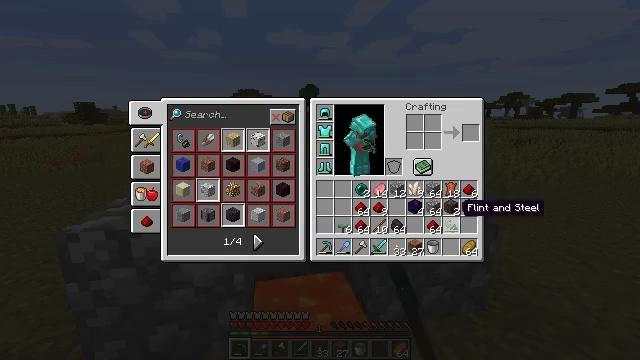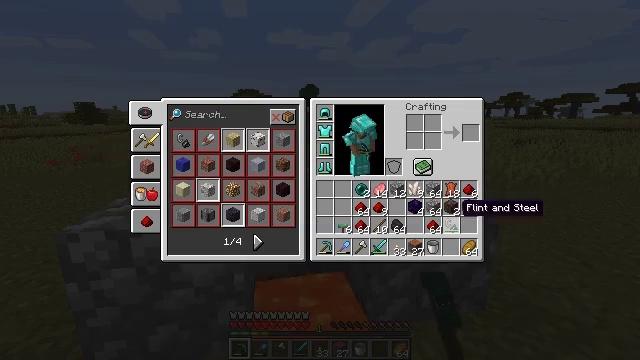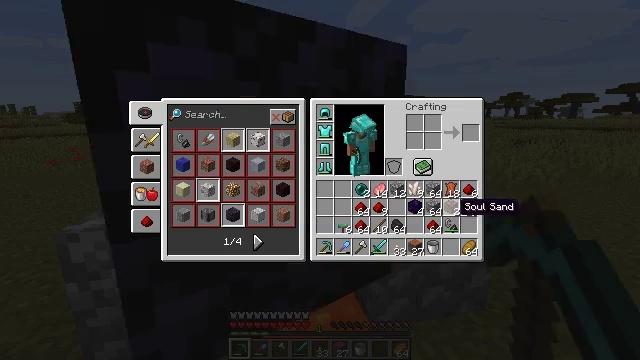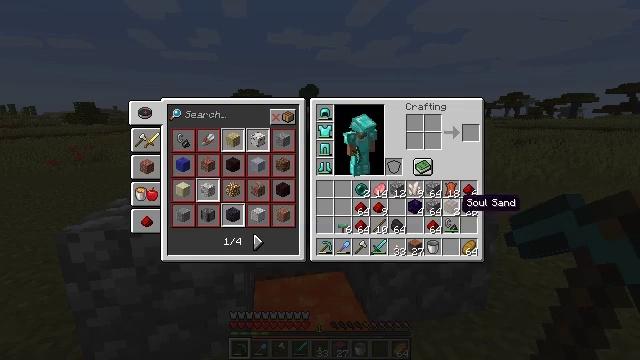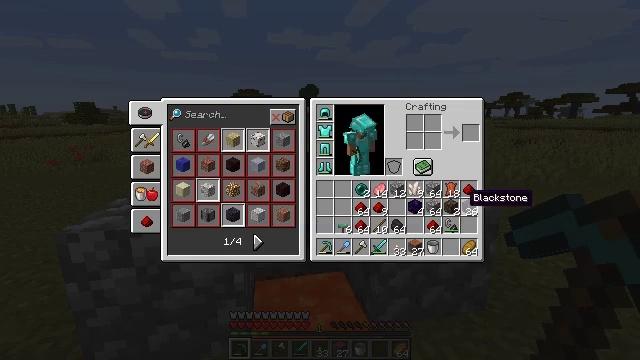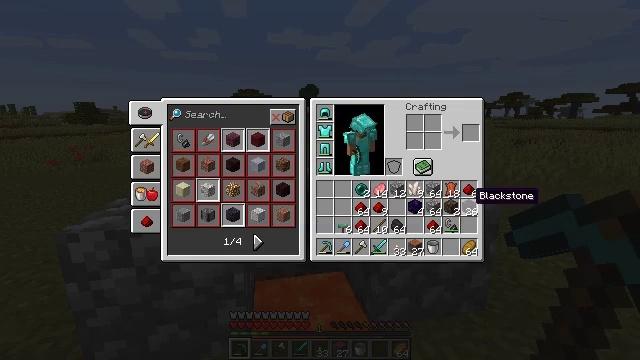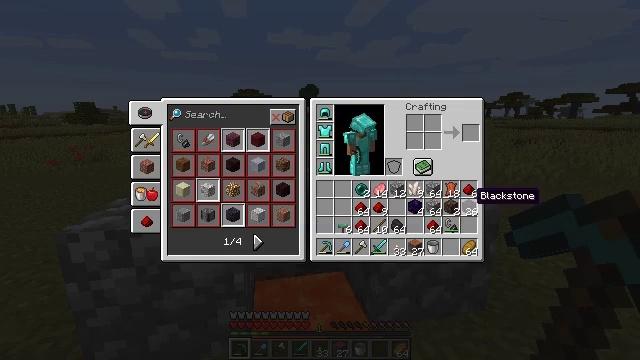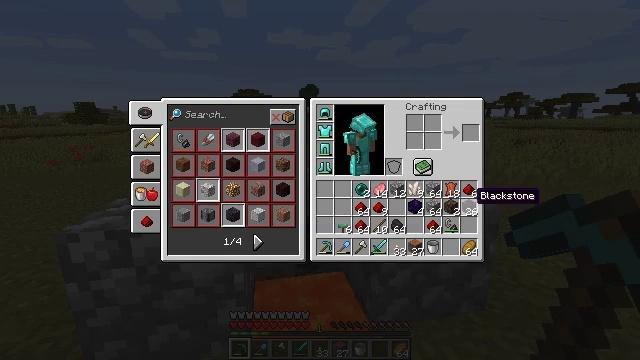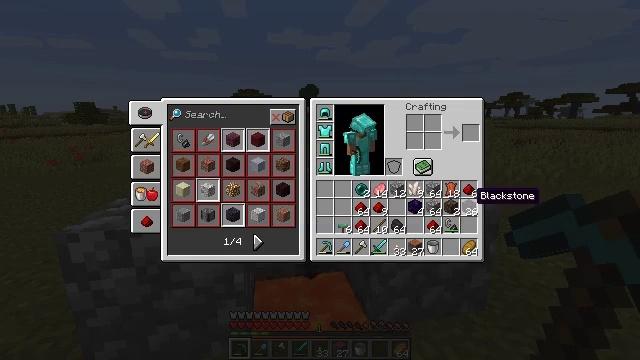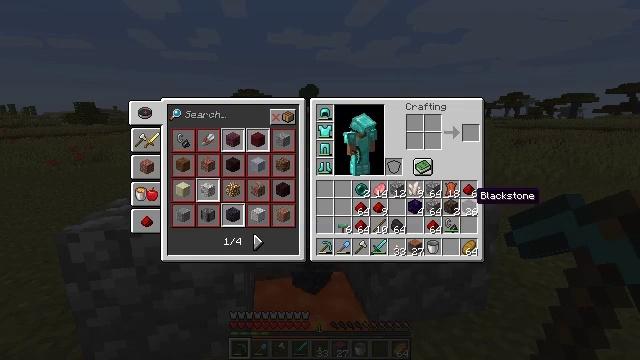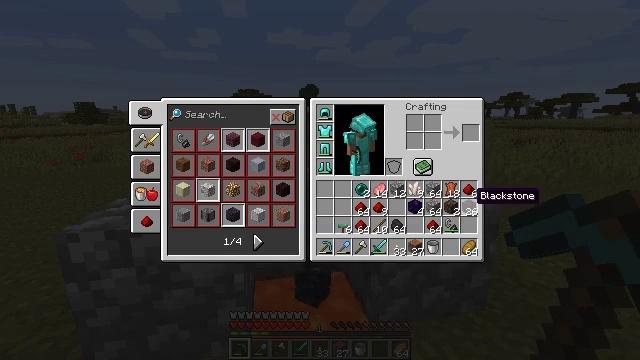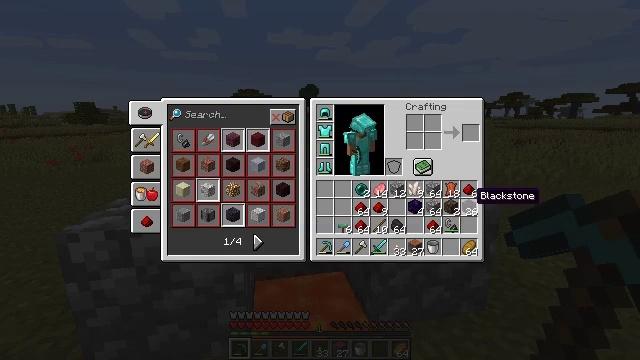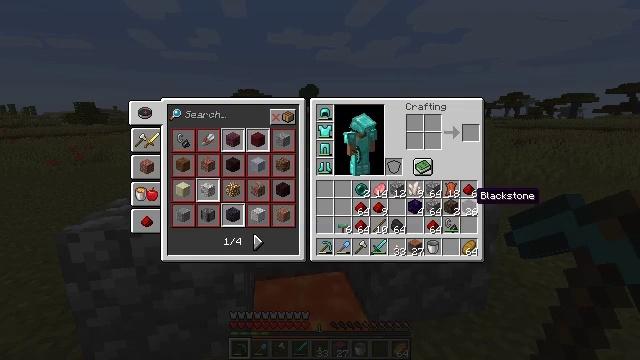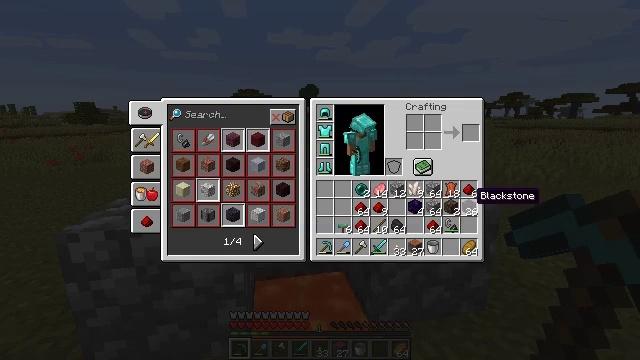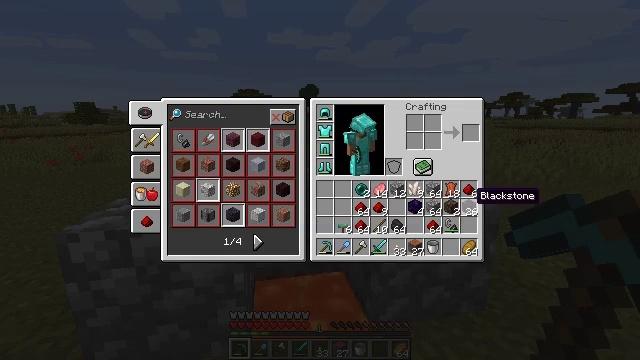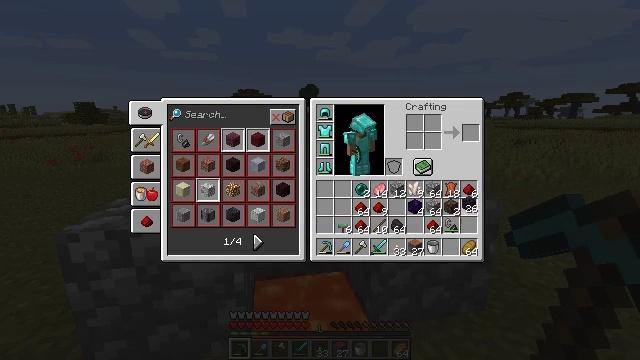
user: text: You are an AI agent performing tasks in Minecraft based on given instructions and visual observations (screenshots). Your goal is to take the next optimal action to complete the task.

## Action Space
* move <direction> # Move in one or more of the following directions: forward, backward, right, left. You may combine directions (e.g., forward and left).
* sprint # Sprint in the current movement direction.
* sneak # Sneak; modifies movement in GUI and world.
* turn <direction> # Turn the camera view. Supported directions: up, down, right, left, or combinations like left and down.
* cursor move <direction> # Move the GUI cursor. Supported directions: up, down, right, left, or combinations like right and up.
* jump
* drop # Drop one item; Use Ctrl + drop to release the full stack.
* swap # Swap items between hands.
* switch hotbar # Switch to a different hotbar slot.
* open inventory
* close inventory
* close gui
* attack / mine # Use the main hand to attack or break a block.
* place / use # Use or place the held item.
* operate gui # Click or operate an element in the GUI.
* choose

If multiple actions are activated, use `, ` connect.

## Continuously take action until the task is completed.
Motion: motion action
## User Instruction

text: Remove a blackstone from the inventory.
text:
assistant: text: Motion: open gui
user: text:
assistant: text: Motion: no_op
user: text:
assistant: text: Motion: no_op
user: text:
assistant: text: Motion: cursor move right
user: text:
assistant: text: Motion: no_op
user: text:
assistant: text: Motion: no_op
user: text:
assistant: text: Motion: no_op
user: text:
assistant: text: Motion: no_op
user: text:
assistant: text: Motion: no_op
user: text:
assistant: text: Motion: no_op
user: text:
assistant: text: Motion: no_op
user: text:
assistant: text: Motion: no_op
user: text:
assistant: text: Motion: no_op
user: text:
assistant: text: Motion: no_op
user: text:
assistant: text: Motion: operate gui
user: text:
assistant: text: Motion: operate gui
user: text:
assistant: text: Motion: operate gui
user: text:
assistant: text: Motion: cursor move right and up
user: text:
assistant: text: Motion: cursor move right
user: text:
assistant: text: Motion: operate gui
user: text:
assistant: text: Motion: operate gui
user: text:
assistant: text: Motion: no_op
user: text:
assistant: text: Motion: cursor move left and down
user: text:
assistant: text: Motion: cursor move left and down
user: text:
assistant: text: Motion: cursor move left
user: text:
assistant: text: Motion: no_op
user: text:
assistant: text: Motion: no_op